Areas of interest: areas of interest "Exhibition and Convention Center"
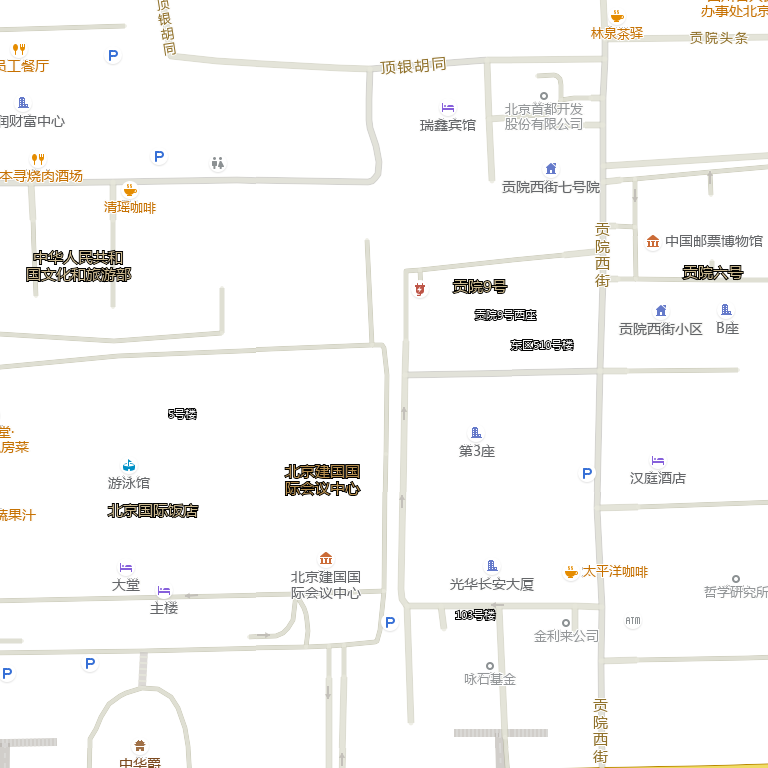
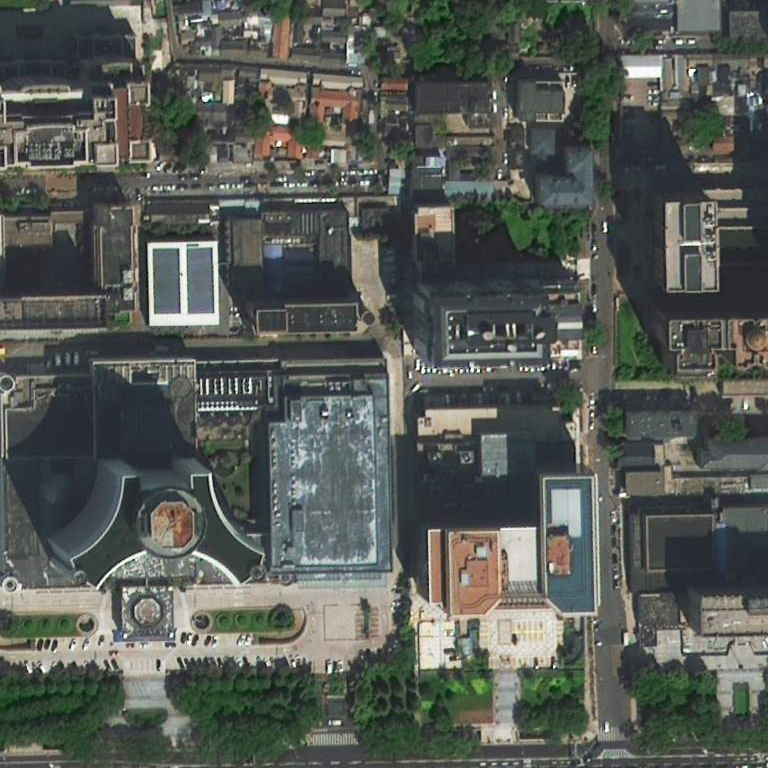